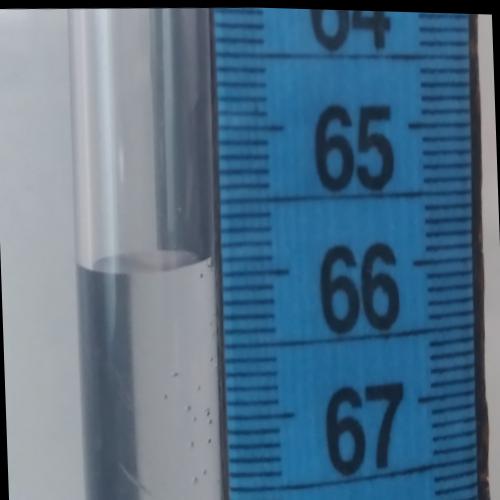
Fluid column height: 65.9 cm